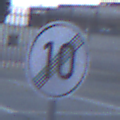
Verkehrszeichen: EndeGeschwindigkeit10
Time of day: SunriseSunset
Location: Outdoor (Suburban)
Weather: PartlyCloudy
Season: NotSpecified
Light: Natural